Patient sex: M
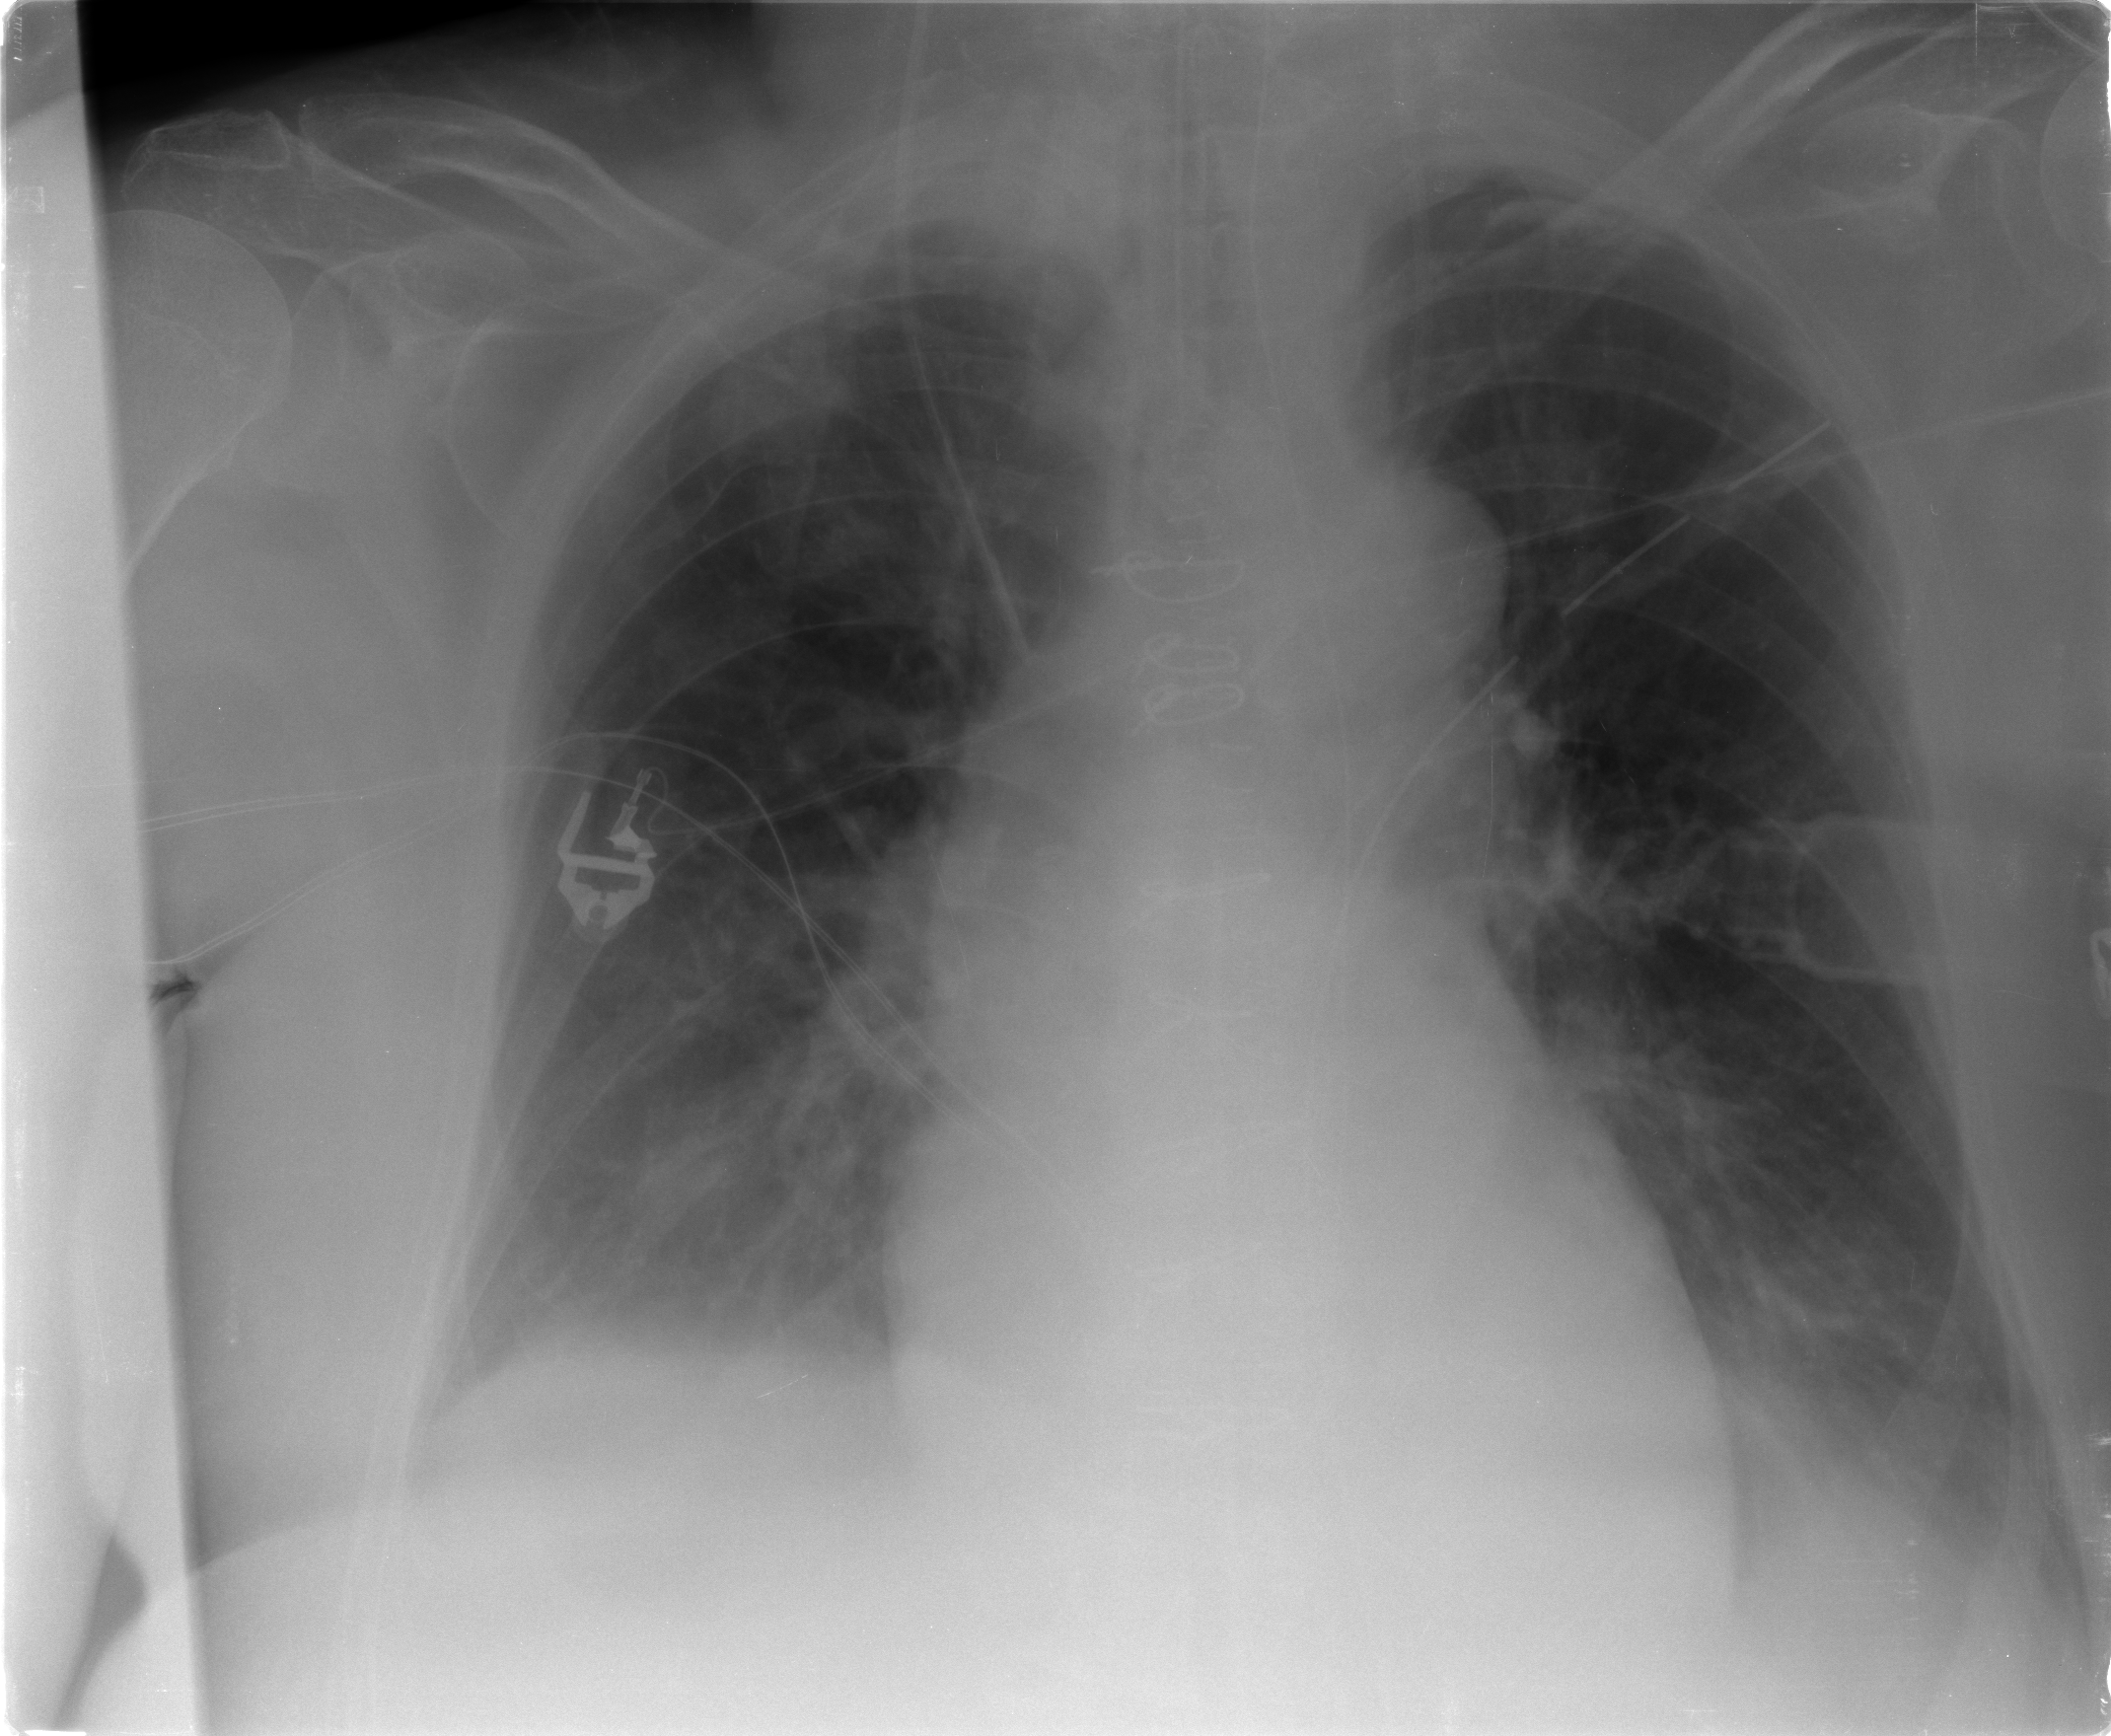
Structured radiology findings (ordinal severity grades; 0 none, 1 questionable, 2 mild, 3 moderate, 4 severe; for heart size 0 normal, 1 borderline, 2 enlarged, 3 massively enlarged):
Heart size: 2
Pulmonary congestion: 2
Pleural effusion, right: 2
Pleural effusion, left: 2
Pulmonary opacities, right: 1
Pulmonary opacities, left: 2
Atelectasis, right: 2
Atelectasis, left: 2